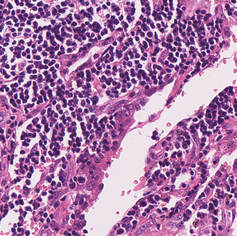
Tumor epithelial tissue: no
Tumor-associated stroma tissue: yes
Normal tissue: no